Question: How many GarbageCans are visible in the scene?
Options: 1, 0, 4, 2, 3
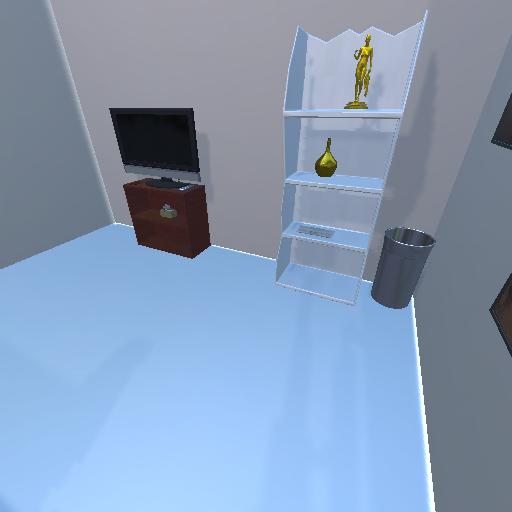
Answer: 1